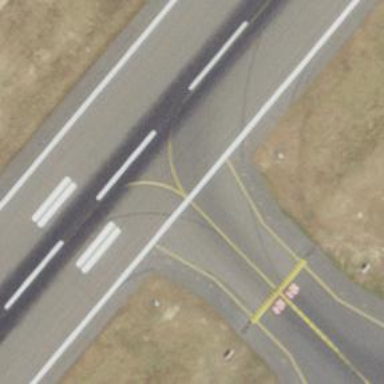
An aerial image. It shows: Image of taxiway at airport.